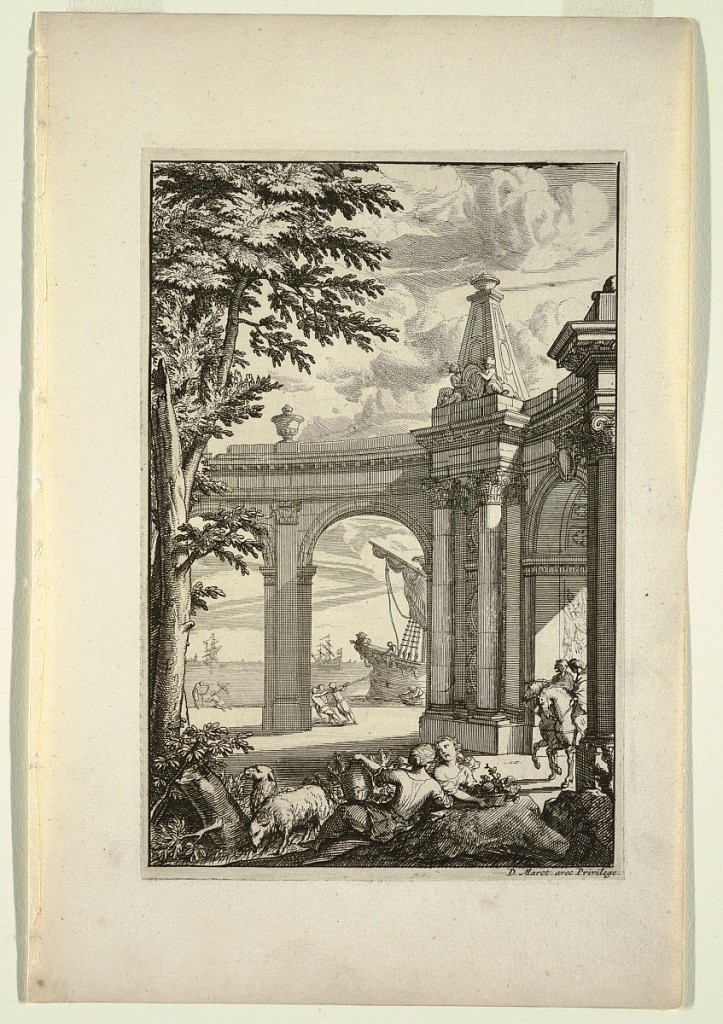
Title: Plate in Nouveaux Livre de Paysages (New Book of Landscapes)
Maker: Daniel Marot, French, active in the Netherlands and England, 1661–1752
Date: ca. 1700
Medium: Etching and engraving on white laid paper
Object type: Print
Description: A pastoral scene in the foreground inside an arcade; two shepherdesses and sheep sit on the ground, as two men on horseback walk into the arcade. In the background, a ship is being docked by three men, all under a cloudy sky.